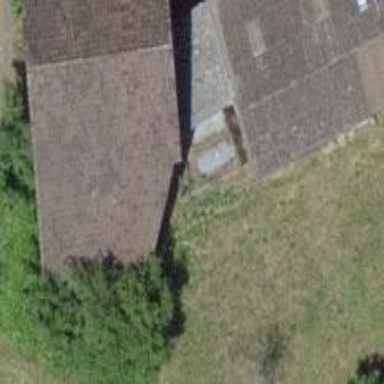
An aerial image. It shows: Building with tiled roof.